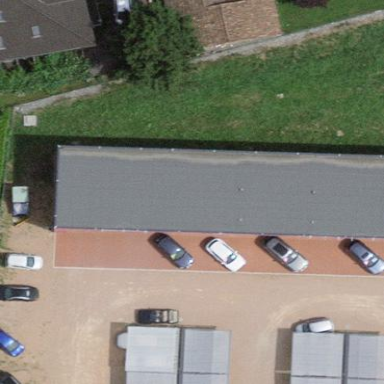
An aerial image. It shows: Building that houses car shop.